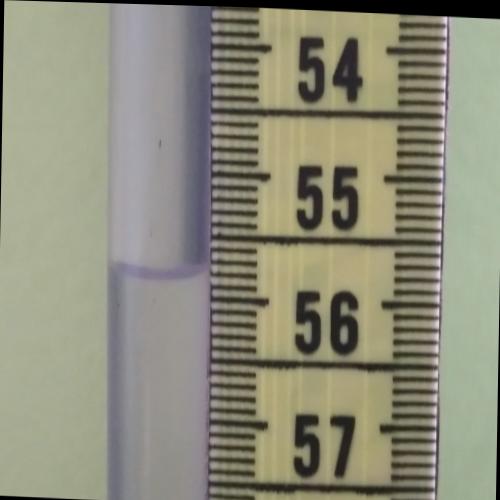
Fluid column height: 55.8 cm